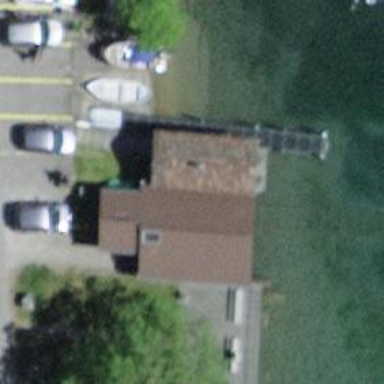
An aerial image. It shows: Man-made pier.